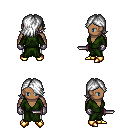
a pixel art fantasy rpg character, male body template, human, dark skin, green robe, white pants, white swoop hairstyle, metal gloves, gold boots, dagger, four views (front, back, left, right), 2x2 character sprite sheet, small pixel art, hard edges, no anti-aliasing